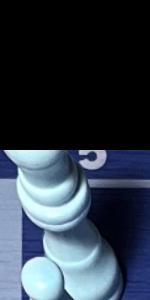
Label: King_White